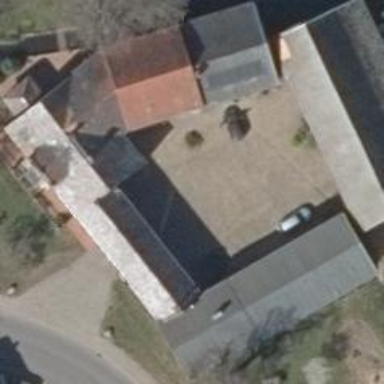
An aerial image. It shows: Building that is watermill.